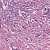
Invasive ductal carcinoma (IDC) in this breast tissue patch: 1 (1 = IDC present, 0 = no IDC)